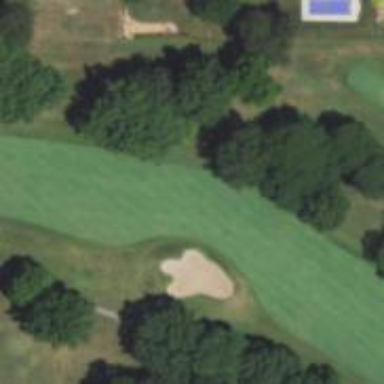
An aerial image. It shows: Golf hole.